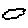
Label: cloud